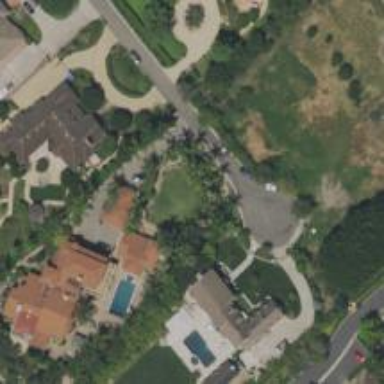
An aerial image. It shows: Driveway.